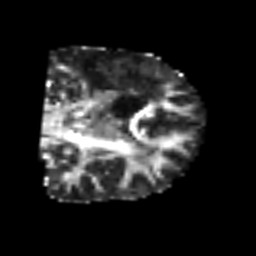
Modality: FA
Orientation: coronal
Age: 50
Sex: male
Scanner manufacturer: siemens
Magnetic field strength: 3 T
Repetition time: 6.1 s
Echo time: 0.101 s